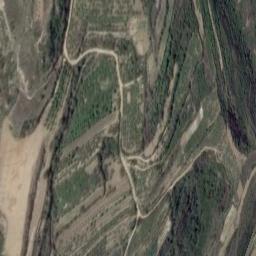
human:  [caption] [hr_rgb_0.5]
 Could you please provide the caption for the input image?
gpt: There are several dirt roads on the terraces .

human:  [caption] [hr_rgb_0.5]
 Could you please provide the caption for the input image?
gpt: Many trees are planted in the terraces which are in the middle of the image .

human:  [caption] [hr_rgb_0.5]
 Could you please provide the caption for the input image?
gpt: The bare and green terrace is next to some trees .

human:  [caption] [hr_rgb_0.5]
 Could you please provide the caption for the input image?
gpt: A large layer of brown and green mixed terraces with several winding narrow paths .

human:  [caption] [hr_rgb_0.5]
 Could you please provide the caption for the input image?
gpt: There are some paths among the terraces .